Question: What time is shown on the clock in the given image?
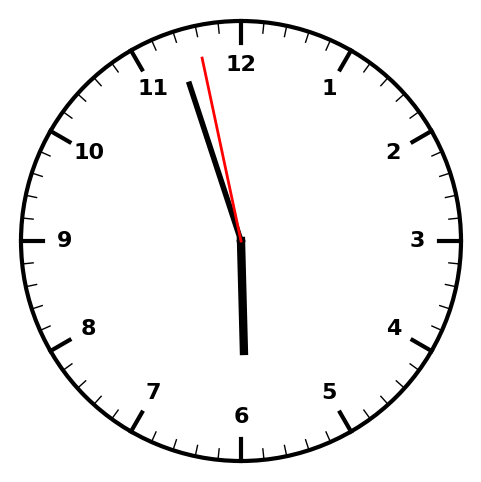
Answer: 05:56:58